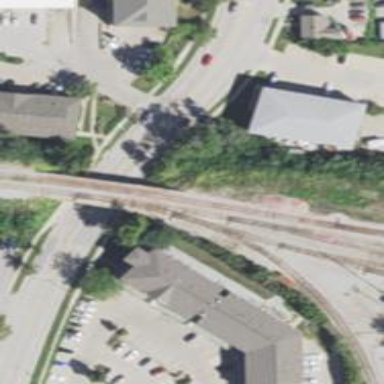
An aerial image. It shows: Railway siding for service.